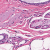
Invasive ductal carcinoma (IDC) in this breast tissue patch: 0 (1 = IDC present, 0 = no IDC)